Field crop: maize
Growth stage: 2
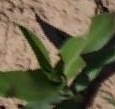
Species: maize